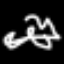
Label: squiggle